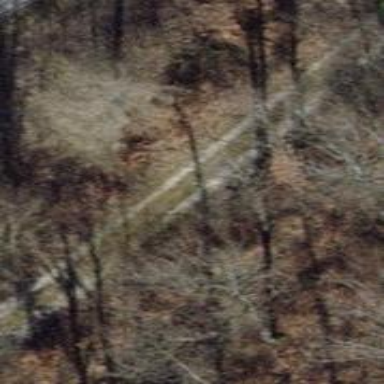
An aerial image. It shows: Dirt track road.